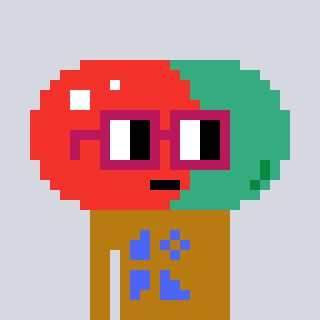
a pixel art character with square dark red glasses, a pill-shaped head and a gold-colored body on a cool background